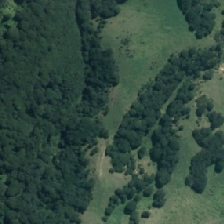
Land cover: manuka_kanuka